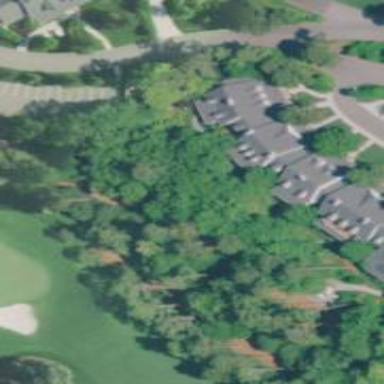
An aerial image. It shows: Golf cartpath that is also road path.